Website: ulta-beauty
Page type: address-validator
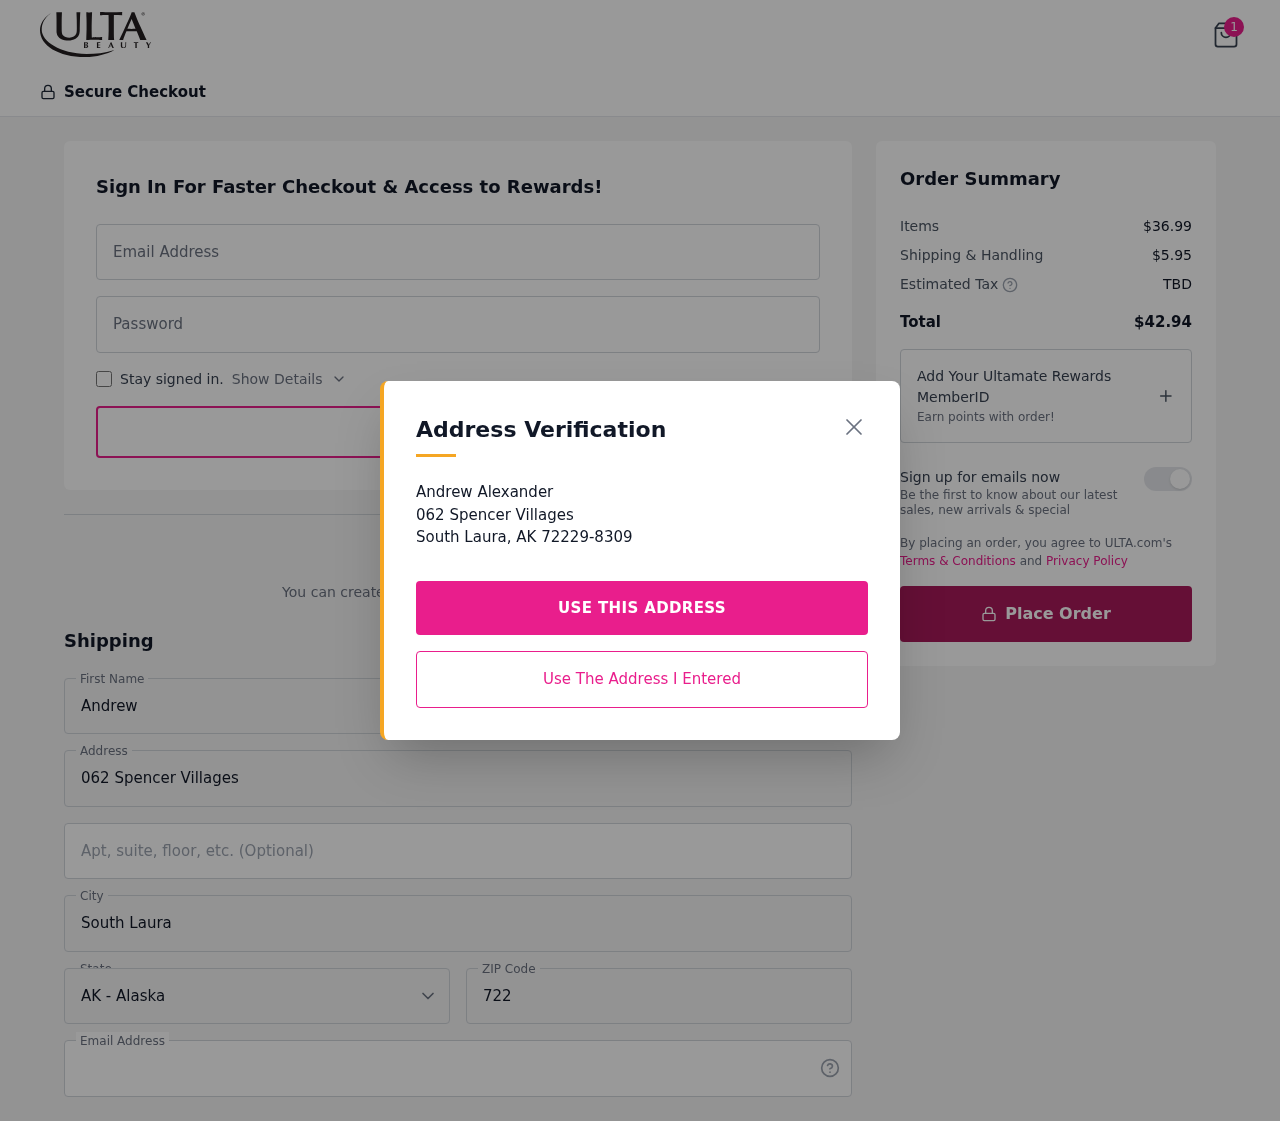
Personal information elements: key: PII_CITY
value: South Laura
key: PII_EMAIL
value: aalexander@gmail.com
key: PII_FIRSTNAME
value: Andrew
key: PII_LASTNAME
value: Alexander
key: PII_POSTCODE
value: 72229
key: PII_STATE_ABBR
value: AK
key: PII_STREET
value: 062 Spencer Villages
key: PII_STREET2
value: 062 Spencer Villages
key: PII_FULLNAME2
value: Andrew Alexander
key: PII_CITY2
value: South Laura
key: PII_STATE_ABBR2
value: AK
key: PII_POSTCODE_FULL
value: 72229
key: PII_POSTCODE_EXT
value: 8309
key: PII_POSTCODE_NUMERIC
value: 72229
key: PII_POSTCODE_EXT_NUMERIC
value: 8309
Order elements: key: ORDER_NUM_ITEMS
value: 1
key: ORDER_SUBTOTAL
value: $36.99
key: ORDER_SHIPPING_COST
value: $5.95
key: ORDER_TOTAL
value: $42.94